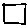
Label: square